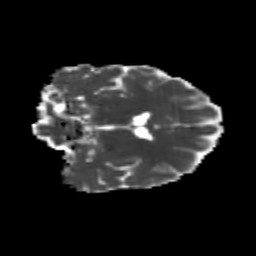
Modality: MD
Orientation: coronal
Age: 25
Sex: female
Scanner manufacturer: siemens
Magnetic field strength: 3 T
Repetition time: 3.5 s
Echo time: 0.104 s